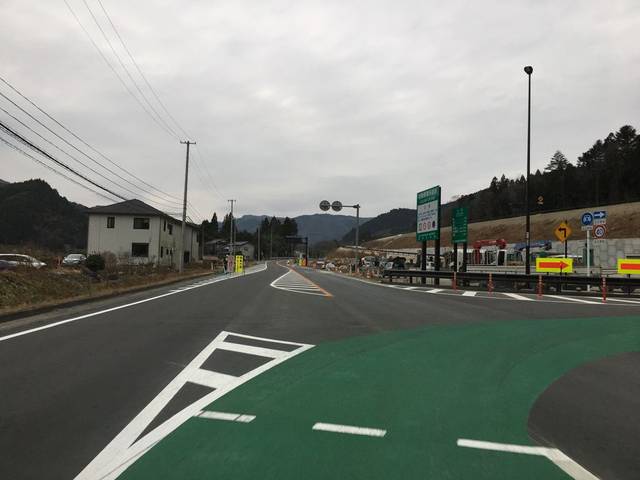
Region: Japan
Coordinates: 37.768, 140.848